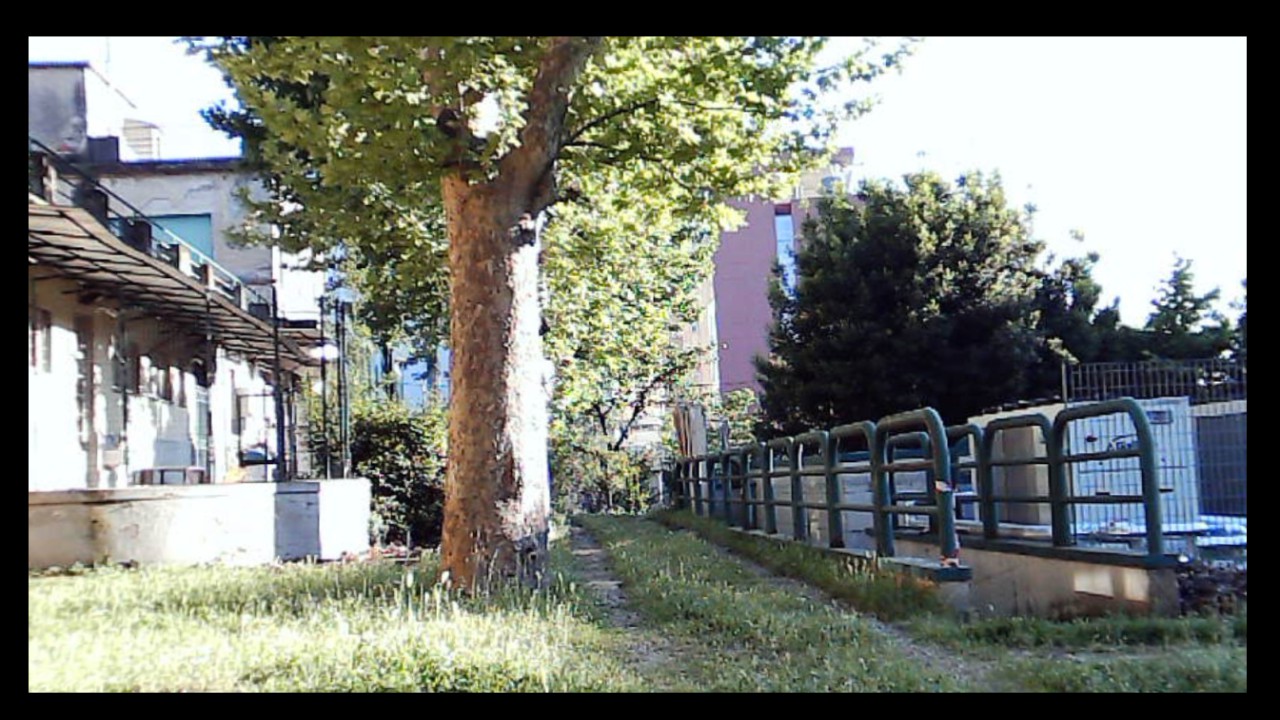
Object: DarwinFPV cineape20